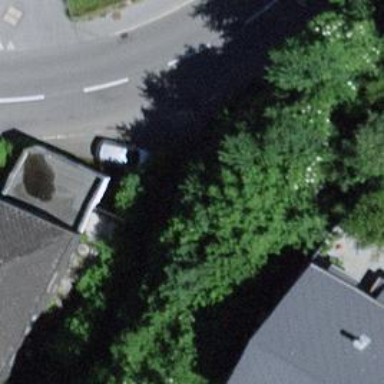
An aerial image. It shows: Retaining wall.